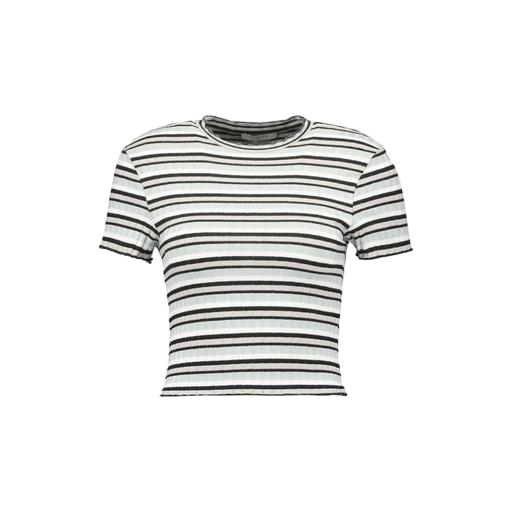
striped tight fitting tee, white and black t shirt, striped t-shirt, white background